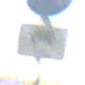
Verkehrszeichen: MehrfachbesetzePersonenkraftwagenFrei
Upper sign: Busssonderstreifen
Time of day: SunriseSunset
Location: Outdoor (RoadRail)
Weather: Clear
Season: NotSpecified
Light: Natural